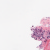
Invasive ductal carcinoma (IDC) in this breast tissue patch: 0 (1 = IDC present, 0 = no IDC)